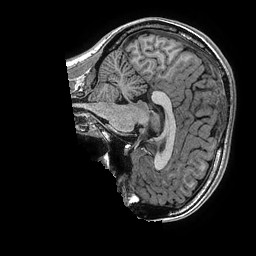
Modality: T1w
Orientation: sagittal
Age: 22
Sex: female
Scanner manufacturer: ge
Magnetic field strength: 3 T
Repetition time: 0.006952 s
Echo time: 0.00292 s